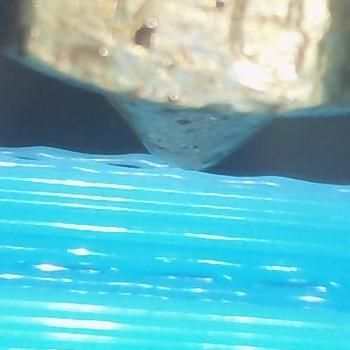
Flow rate: 56%